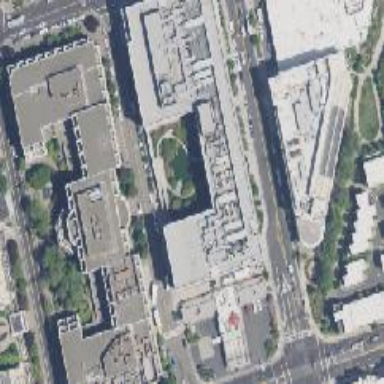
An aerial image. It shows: Office building.